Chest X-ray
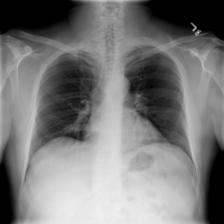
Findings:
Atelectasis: positive
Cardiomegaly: negative
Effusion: negative
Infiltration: negative
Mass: negative
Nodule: negative
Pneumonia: negative
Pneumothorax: negative
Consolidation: negative
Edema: negative
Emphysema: negative
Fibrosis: negative
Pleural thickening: negative
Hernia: negative